Interaction volume radius: 10 \u00c5
Interaction volume height: 25 \u00c5
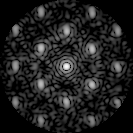
Disorder parameter: 0.4273